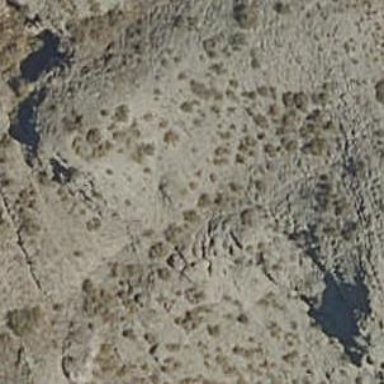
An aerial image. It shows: Natural cliff.